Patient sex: F
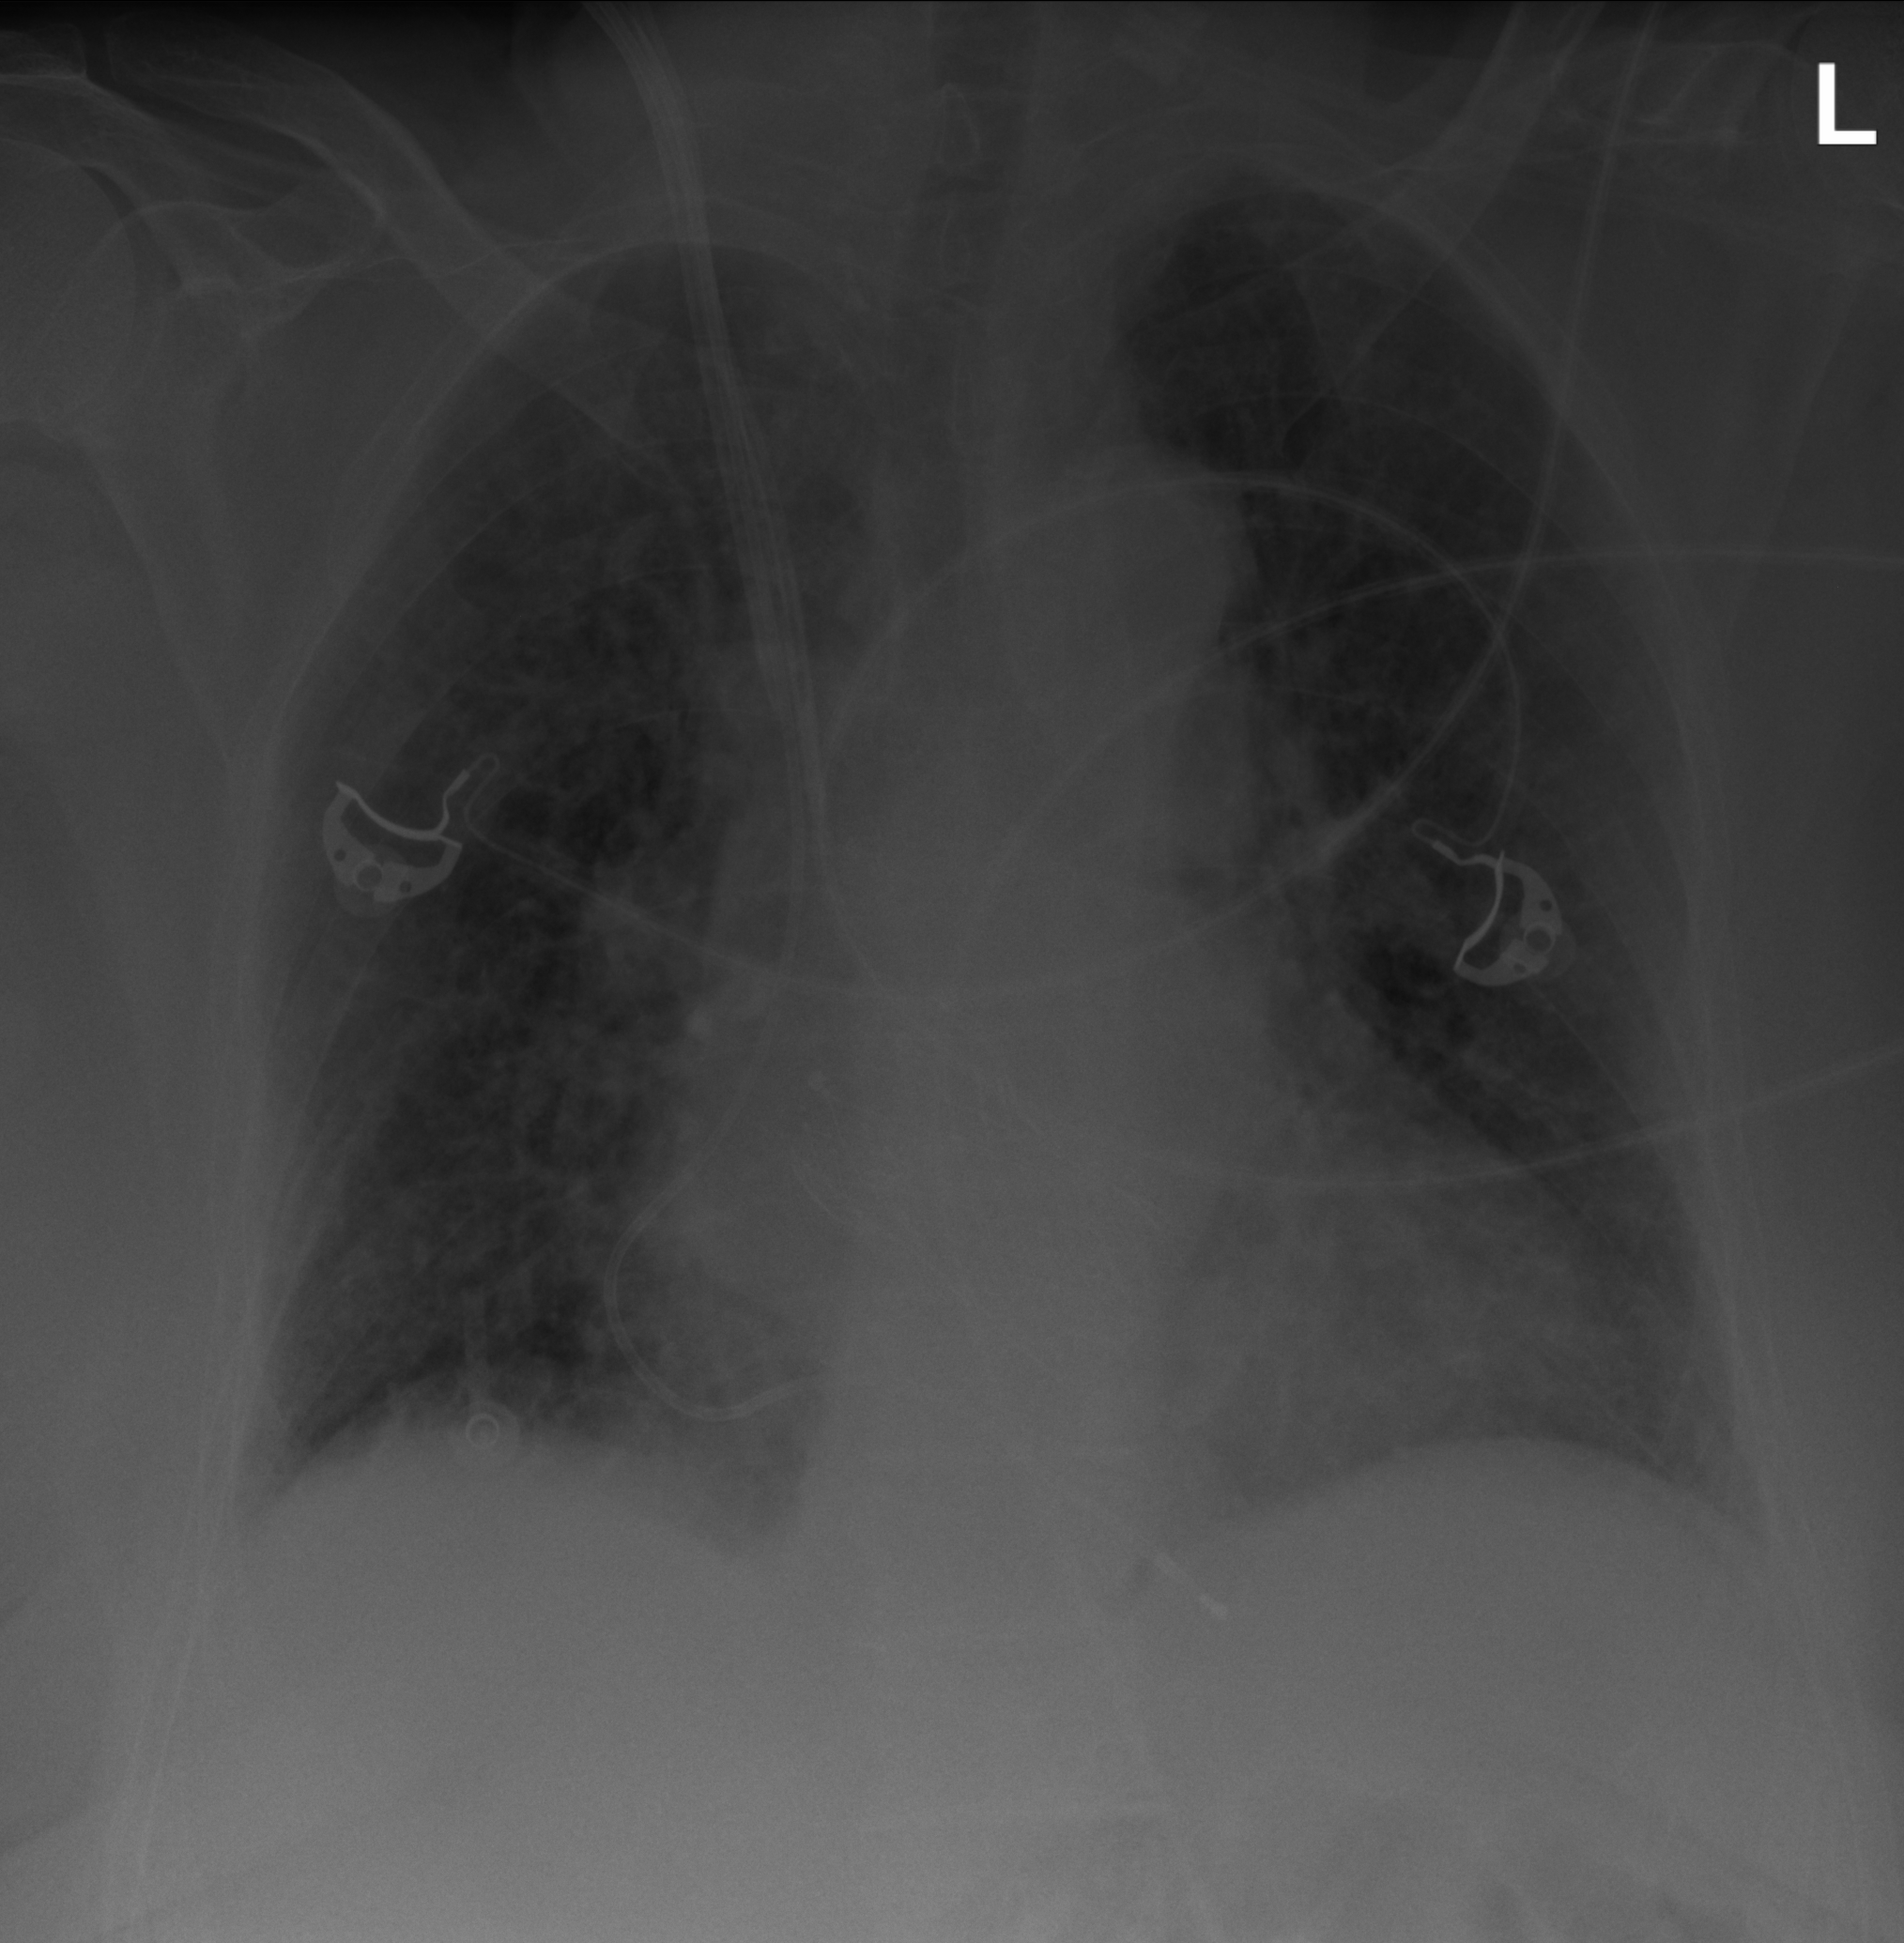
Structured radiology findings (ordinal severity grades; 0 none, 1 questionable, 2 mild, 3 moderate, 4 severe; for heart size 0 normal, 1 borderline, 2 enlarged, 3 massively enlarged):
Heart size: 2
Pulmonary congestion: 1
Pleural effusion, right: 1
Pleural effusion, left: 0
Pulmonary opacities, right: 0
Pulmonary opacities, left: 0
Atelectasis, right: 2
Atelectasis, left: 2